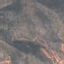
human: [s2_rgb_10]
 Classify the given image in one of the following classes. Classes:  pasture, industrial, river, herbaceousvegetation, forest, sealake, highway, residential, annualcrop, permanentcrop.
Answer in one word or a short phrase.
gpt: HerbaceousVegetation